Question: I want to build some basic tiles using HTML/CSS, maybe utilize jQuery UI because I already use it for other things.
I am looking for something like this, and looking for HTML/direction on how to get it inside a web browser.

Namely, look at the HTML below.
Problems with HTML mark-up
- -
'''
<div style="width:100px;height:100px;background-color:lightgrey;text-align:center">
<div style="">Module</div>
<div style="width:100px;height:20px;position:absolute">
<span style=""> description </span>
</div>
</div>
'''
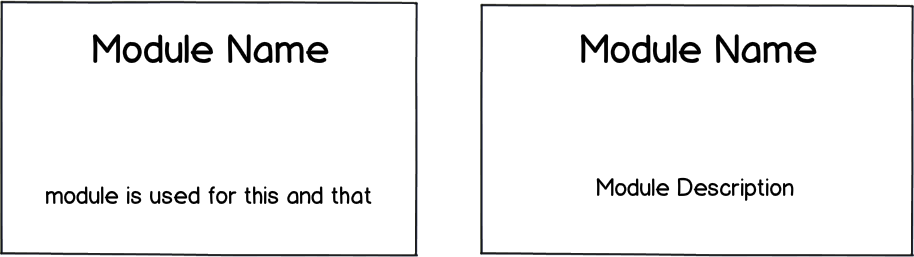
Answer: If you just want basic squares with text in them you probably want something like:
'''
<html>
<head>
<style>
.square {
color:black;
border-style: solid;
border-width: 10px;
width: 200px;
height: 200px;
text-align: center;
}
</style>
</head>
<body>
<div class="square">
<h3>Module Name</h3>
<p>Module is used for this and that</p>
</div>
</body>
</html>
'''
If you need to align the description to the bottom of the cell you could look at <URL>
For nicely aligning blocks that will appear to the right of each other and then wrap around into a grid, I recommend using lists with inline-block. A fiddle example is here. <URL>